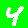
Digit: 4